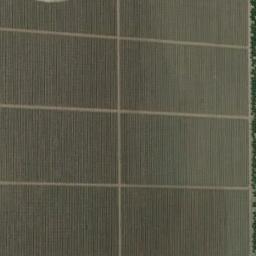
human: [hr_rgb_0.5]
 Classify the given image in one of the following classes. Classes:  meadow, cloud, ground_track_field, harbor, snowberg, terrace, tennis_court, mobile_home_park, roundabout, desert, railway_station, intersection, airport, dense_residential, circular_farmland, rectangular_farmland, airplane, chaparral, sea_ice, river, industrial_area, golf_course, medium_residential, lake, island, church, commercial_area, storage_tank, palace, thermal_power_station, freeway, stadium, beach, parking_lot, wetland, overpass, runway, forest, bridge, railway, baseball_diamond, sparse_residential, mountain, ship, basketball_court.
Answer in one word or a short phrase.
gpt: rectangular_farmland